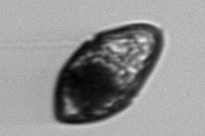
Label: Gyrodinium